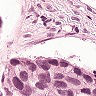
Metastatic tissue present: yes